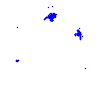
Particle: electron